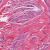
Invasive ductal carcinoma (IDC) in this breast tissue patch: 0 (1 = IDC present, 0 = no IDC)